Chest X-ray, PA view. Patient: 65 years old, sex M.
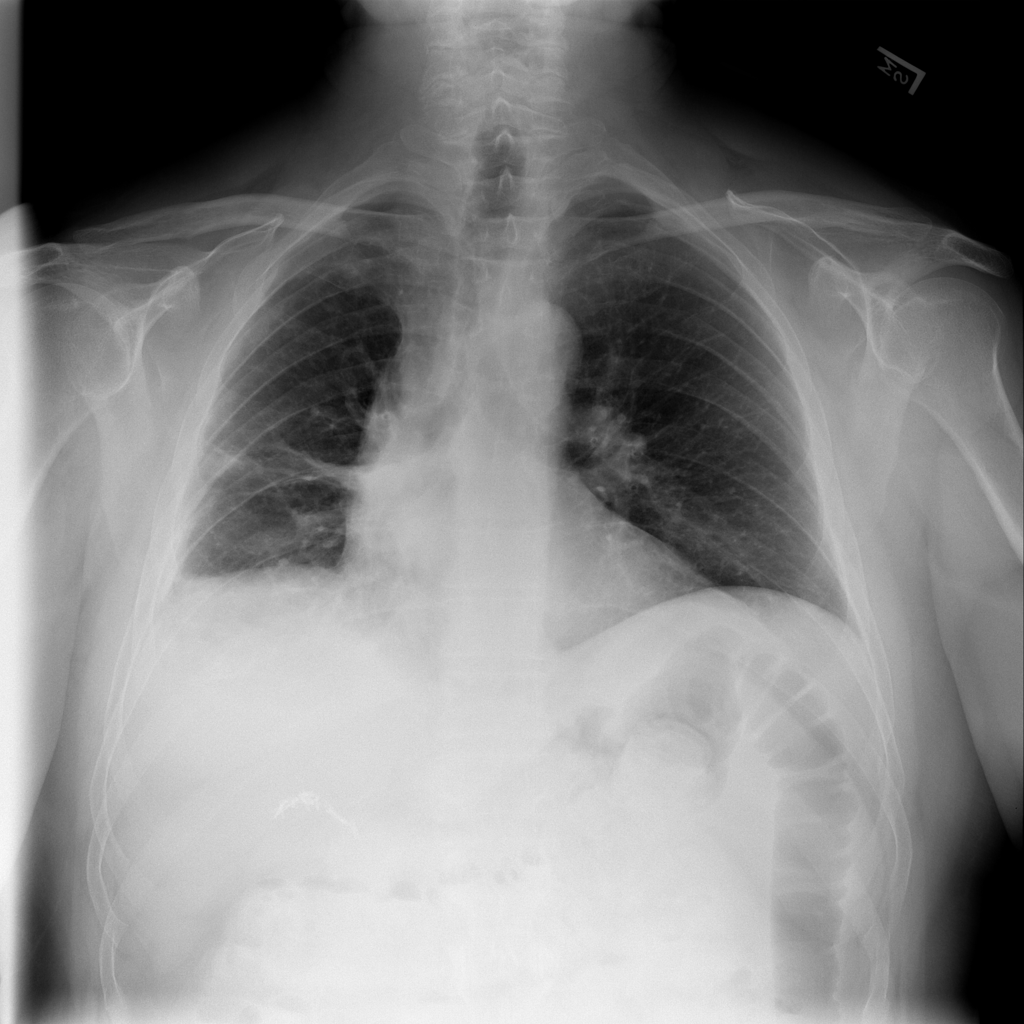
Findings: Atelectasis, Consolidation, Infiltration